Question: I want to animate a rectangle in a specific pattern. I was told to use a <URL> for animation instead of a 'Thread'.
My plan was to animate a rectangle moving forward until it hits the end of the frame. Then it moves down by one unit(The height of the rectangle, so in my case 30), and then moves backwards; and when it hits the end, there it moves down again and so on.

Now the problem with the 'SwingTimer' is that the whole operation is a continuous loop so the rectangle doesn't move the way I want it to. In order for this to work, I guess I've to start and stop the loop of some methods which is complicated and I don't know how to do it properly .
So how can I animate the rectangle the way I want it to? Is 'SwingTimer' really the proper way to do such things or are other methods better?
Here's the code I've got so far. I'm aware that it's not much and that 'ActionPerformed' does a completely different animation.
'''
import javax.swing.JFrame;
import java.awt.Graphics;
import java.awt.event.ActionEvent;
import java.awt.event.ActionListener;
import javax.swing.Timer;
public class Test extends javax.swing.JPanel implements ActionListener{
private int x = 0;
private int y = 0;
Timer tm = new Timer(50, this);
public Test() {
initComponents();
}
protected void paintComponent(Graphics g) {
super.paintComponent(g);
g.setColor(new java.awt.Color(102, 102, 102));
g.fillRect(x, y, 30, 30);
tm.start();
}
public void moveForward() {
x = x + 30;
repaint();
System.out.println("(" + x + "|" + y + ")");
}
public void moveBackwards() {
x = x - 30;
repaint();
System.out.println("(" + x + "|" + y + ")");
}
public void moveDown() {
y = y + 30;
repaint();
System.out.println("(" + x + "|" + y + ")");
}
public void moveUp() {
y = y - 30;
repaint();
System.out.println("(" + x + "|" + y + ")");
}
public void actionPerformed(ActionEvent e) {
moveForward();
if (x >= 270){
moveDown();
}
}
public static void main(String[] args) {
Test t = new Test();
JFrame f = new JFrame();
f.setSize(300, 300);
f.setDefaultCloseOperation(JFrame.EXIT_ON_CLOSE);
f.add(t);
f.setVisible(true);
}
'''
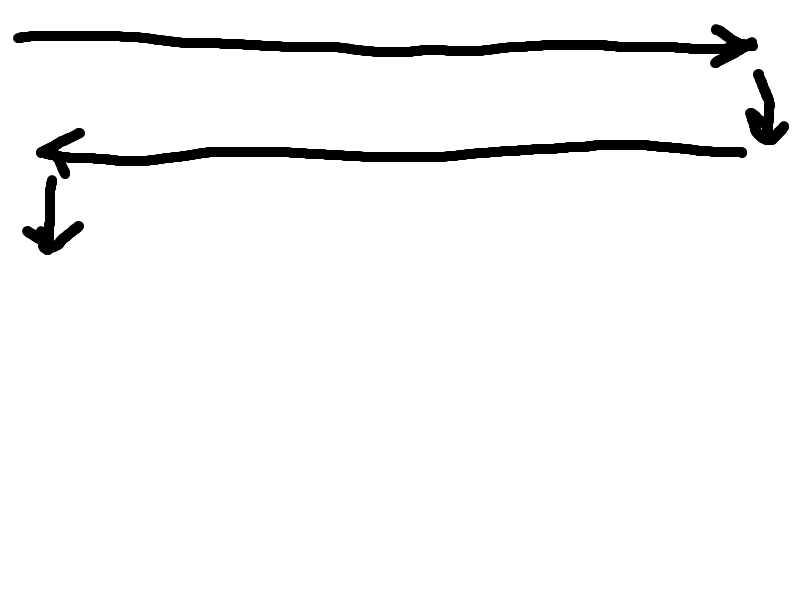
Answer: What you have done so far looks pretty good. You only need your action method to work properly. For that i would use a class variable called direction:
'''
private boolean direction = true;
'''
Now in your action method you move the rectangle either forward or backwards, depending on direction. And if it hits the end you move the rectangle down and invert direction:
'''
public void actionPerformed(ActionEvent e) {
if (direction){
moveForward();
}
else {
moveBackwards();
}
//Check if it is at the end
if(((x >= 270) && (direction)) || ((x <= 30) && (!direction))) {
moveDown();
direction = !direction;
}
}
'''
The if clause is a little bit complicated, but you can split it up, if you want it to be more readable.